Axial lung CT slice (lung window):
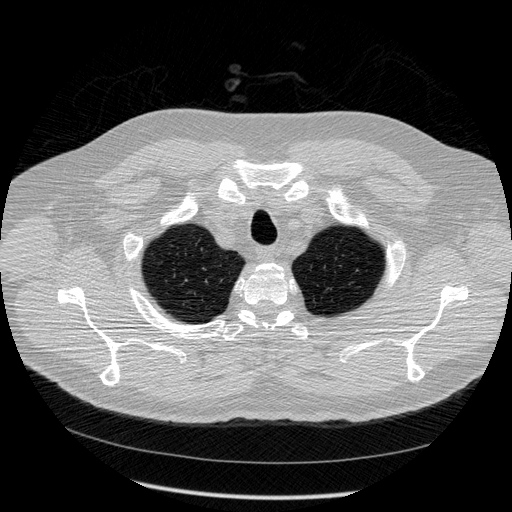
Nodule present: no